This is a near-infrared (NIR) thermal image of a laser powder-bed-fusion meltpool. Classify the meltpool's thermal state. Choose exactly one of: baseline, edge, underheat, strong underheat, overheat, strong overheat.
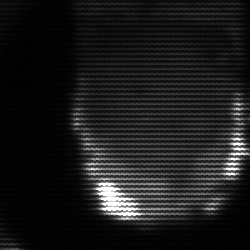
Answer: strong underheat